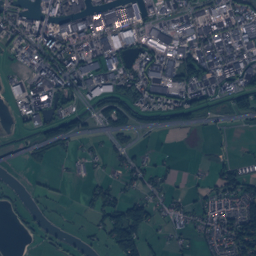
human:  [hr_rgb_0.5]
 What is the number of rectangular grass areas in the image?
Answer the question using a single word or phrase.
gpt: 13

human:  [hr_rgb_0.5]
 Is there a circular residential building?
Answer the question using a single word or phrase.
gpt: yes

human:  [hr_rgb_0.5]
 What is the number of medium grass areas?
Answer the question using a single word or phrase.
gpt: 32

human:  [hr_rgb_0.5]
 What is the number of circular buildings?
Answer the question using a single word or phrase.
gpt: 16

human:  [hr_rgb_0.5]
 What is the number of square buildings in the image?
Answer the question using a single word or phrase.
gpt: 16

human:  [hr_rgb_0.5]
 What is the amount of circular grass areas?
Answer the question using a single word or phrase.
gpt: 1

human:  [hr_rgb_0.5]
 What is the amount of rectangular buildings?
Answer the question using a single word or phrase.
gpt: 998

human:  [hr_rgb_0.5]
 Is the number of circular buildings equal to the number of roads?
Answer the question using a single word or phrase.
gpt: no

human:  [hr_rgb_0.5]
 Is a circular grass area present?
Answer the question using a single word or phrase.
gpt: yes

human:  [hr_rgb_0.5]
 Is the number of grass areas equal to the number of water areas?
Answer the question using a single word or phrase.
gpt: no

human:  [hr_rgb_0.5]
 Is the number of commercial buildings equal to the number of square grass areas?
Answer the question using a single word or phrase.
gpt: no

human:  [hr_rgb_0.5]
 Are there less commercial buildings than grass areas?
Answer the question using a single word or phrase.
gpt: no

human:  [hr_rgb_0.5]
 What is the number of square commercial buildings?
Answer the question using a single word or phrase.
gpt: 0

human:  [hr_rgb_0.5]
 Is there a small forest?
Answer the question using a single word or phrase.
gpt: yes

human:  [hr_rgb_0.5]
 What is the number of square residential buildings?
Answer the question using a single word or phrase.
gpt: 16

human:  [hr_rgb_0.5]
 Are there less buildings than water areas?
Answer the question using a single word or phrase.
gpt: no

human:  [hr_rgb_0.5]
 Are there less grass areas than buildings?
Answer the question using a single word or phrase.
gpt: yes

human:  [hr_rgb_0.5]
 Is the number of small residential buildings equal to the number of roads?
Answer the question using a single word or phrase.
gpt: no

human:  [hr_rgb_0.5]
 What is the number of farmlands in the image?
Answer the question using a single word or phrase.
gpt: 14

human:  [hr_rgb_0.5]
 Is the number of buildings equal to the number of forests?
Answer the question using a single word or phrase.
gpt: no

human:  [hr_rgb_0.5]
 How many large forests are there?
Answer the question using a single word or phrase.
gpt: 27

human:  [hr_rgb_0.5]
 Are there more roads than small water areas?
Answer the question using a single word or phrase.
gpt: yes

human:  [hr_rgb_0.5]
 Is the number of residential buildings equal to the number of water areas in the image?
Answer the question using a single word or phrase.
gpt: no

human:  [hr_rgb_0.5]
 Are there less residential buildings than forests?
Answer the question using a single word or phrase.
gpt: no

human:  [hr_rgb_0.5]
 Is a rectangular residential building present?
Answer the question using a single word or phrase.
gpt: yes

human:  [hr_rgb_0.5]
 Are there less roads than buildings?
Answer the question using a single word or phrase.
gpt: yes

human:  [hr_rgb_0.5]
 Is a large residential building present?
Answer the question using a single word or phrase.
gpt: yes

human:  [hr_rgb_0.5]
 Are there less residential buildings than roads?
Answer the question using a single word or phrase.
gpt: no

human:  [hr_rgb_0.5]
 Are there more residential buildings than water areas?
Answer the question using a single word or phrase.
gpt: yes

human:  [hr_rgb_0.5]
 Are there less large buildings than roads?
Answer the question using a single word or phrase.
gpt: yes

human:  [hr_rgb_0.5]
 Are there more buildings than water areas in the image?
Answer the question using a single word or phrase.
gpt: yes

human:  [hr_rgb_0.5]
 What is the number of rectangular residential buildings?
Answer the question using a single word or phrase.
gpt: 828

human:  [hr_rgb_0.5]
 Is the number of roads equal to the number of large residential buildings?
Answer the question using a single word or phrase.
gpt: no

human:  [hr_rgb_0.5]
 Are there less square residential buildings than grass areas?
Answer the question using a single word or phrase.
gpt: yes

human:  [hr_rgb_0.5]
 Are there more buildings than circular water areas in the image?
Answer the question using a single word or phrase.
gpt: yes

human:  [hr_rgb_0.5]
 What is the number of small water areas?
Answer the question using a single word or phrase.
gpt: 22